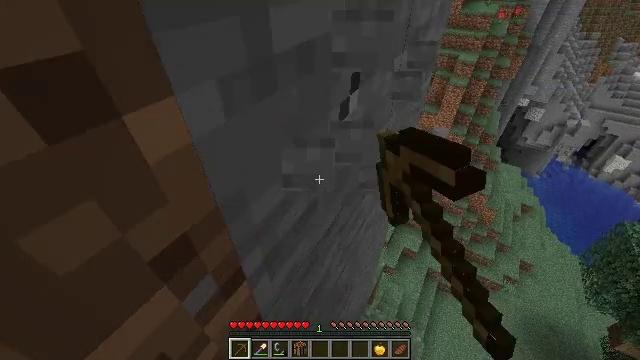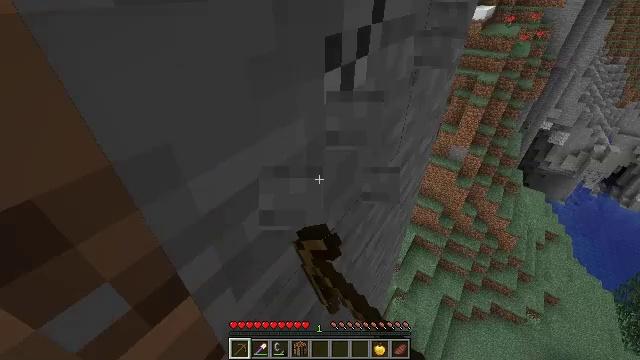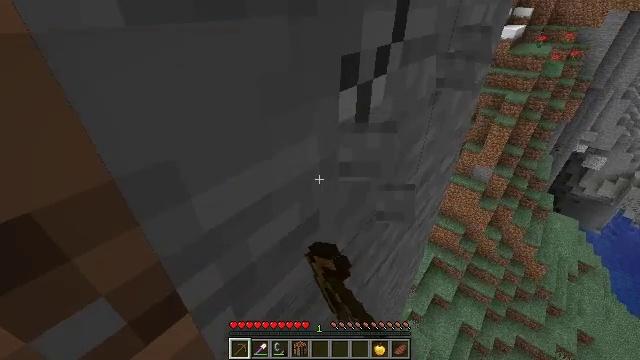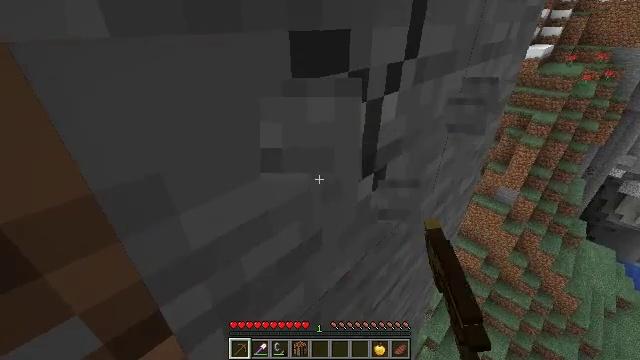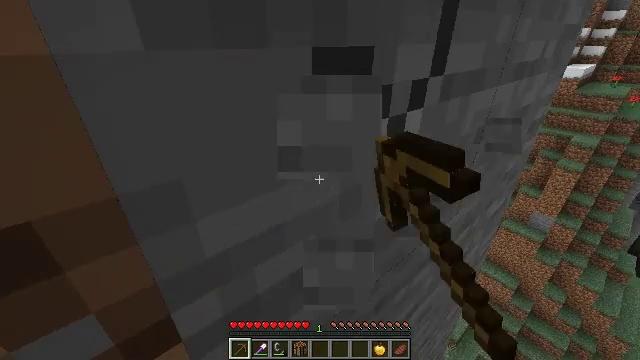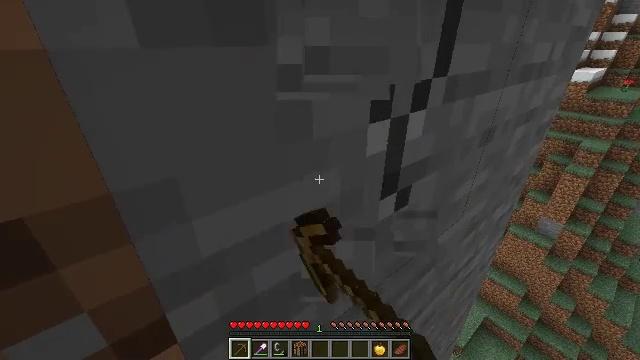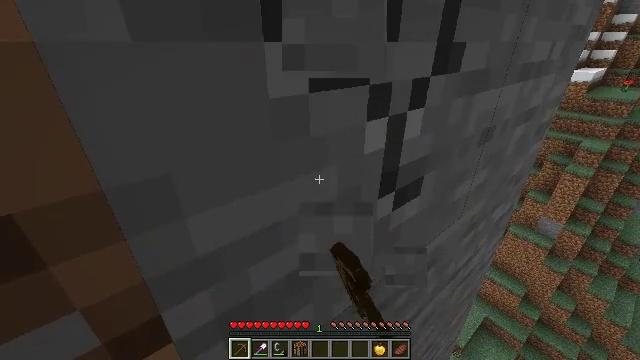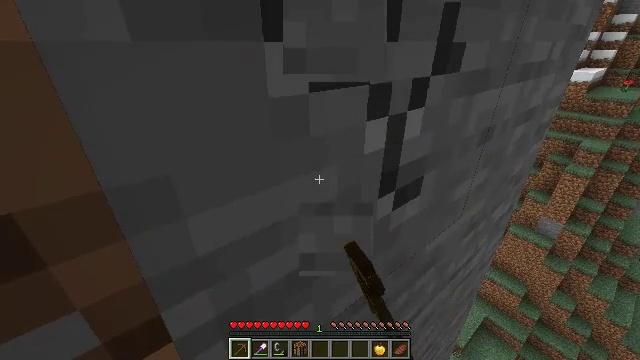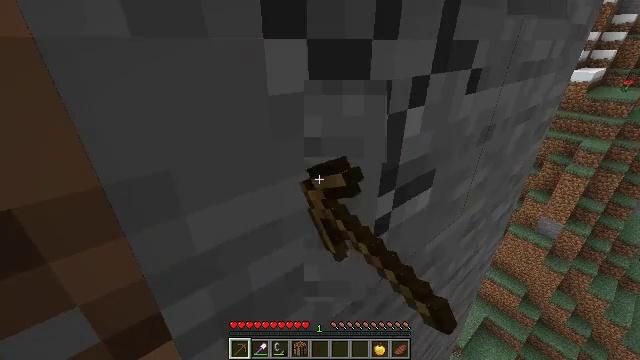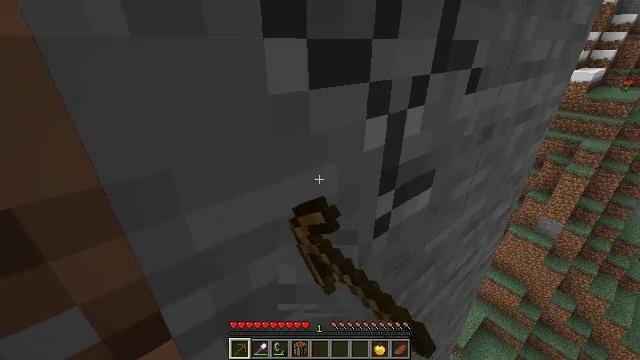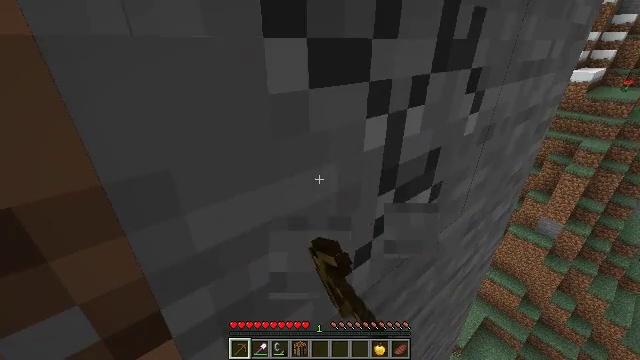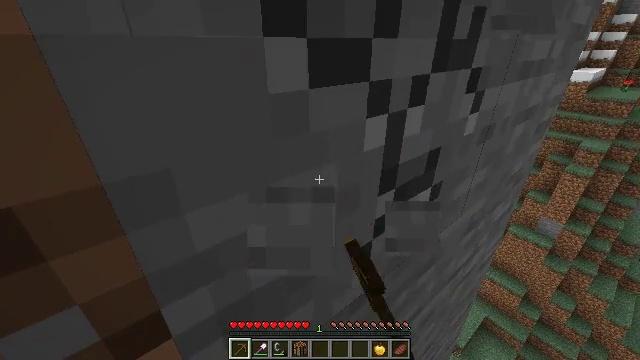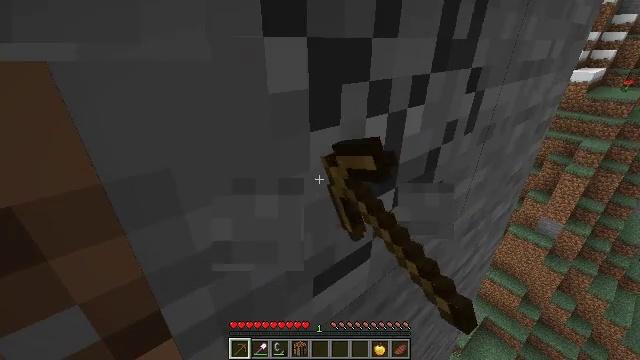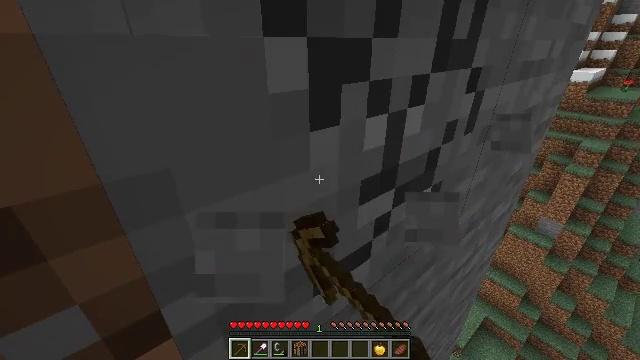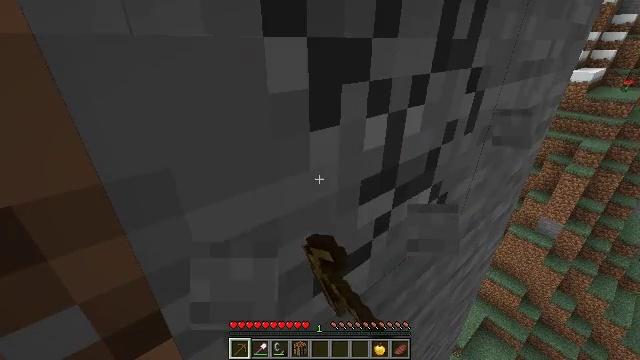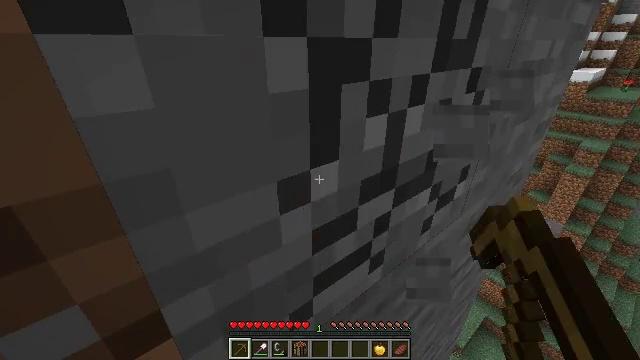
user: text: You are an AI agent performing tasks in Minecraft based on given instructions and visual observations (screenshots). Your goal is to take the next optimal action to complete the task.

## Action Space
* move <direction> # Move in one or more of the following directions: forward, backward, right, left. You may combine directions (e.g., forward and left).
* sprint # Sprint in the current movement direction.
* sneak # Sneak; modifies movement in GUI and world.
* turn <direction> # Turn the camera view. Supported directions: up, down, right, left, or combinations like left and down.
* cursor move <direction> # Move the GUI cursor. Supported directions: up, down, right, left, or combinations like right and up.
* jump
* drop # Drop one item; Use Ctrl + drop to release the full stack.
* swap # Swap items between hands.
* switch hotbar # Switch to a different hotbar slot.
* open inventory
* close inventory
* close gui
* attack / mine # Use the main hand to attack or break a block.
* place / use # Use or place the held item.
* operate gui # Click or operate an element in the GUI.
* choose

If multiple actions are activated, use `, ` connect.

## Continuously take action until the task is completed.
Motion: motion action
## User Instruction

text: Harvest stone in the caves.
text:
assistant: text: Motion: turn left and up, attack / mine
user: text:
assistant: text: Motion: turn left and up, attack / mine
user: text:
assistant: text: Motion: turn left and up, attack / mine
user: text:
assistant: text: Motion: turn left and up, attack / mine
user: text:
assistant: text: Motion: turn left, attack / mine
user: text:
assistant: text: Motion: attack / mine
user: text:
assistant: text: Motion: attack / mine
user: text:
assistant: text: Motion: attack / mine
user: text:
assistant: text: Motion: attack / mine
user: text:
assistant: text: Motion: attack / mine
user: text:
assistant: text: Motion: attack / mine
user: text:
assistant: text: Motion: attack / mine
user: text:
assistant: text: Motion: attack / mine
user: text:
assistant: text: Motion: attack / mine
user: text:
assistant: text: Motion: attack / mine
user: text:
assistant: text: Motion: attack / mine
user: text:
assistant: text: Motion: attack / mine
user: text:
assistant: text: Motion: attack / mine
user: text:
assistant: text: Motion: attack / mine
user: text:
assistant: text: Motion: attack / mine
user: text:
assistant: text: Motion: turn left and down, attack / mine
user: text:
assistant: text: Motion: turn down, attack / mine
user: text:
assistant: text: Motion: turn left and down, attack / mine
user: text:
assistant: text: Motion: attack / mine